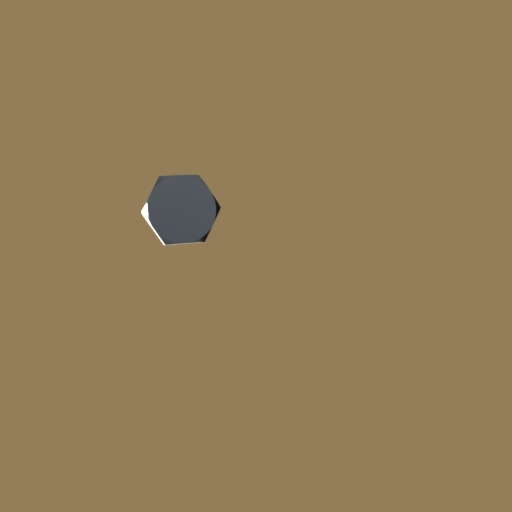
Label: bolt